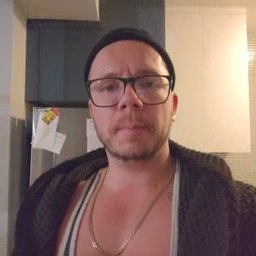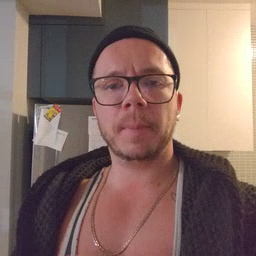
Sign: sleep